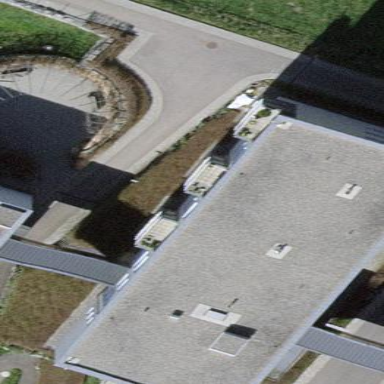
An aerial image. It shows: Flat-roofed building.